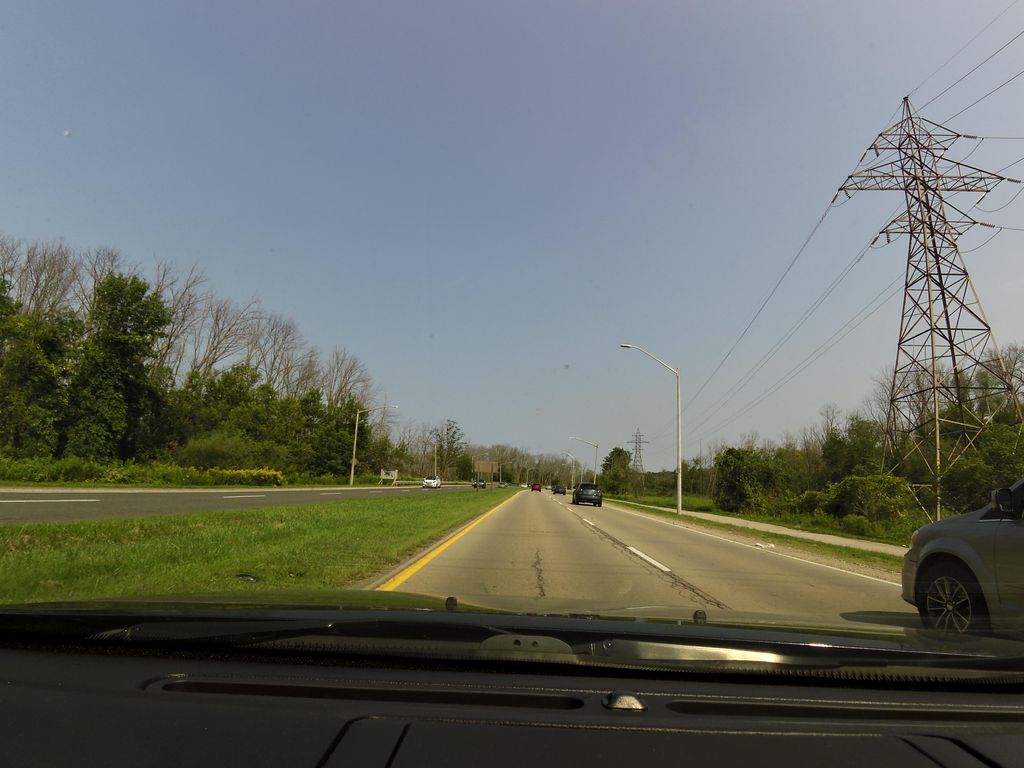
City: hamilton